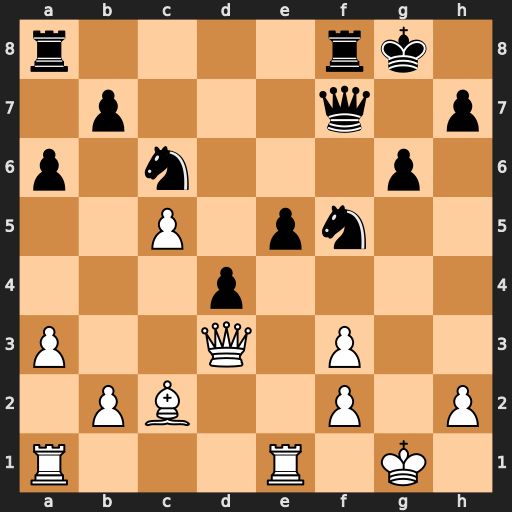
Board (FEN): r4rk1/1p3q1p/p1n3p1/2P1pn2/3p4/P2Q1P2/1PB2P1P/R3R1K1
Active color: w
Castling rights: -
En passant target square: -
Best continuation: Bb3 Rae8 Bxf7+